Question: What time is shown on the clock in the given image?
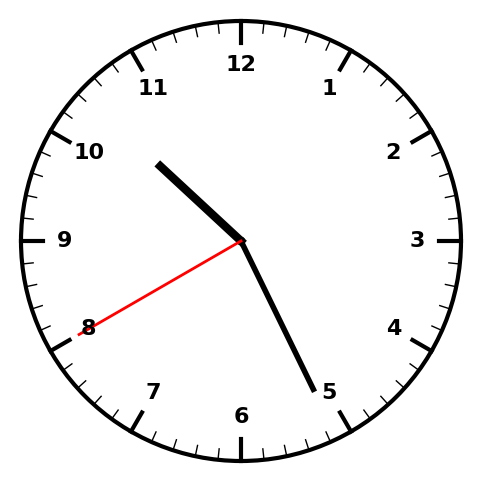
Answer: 10:25:40